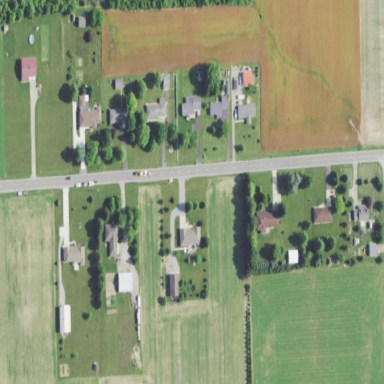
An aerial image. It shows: Residential area in rural setting.